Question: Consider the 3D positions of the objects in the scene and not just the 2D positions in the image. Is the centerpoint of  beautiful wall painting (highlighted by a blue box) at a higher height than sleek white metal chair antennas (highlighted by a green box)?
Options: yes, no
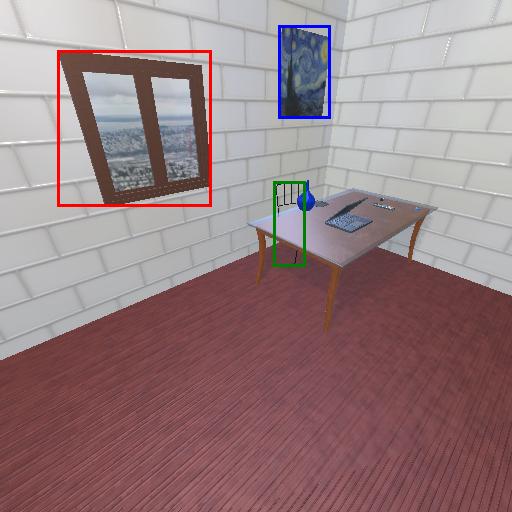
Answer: yes